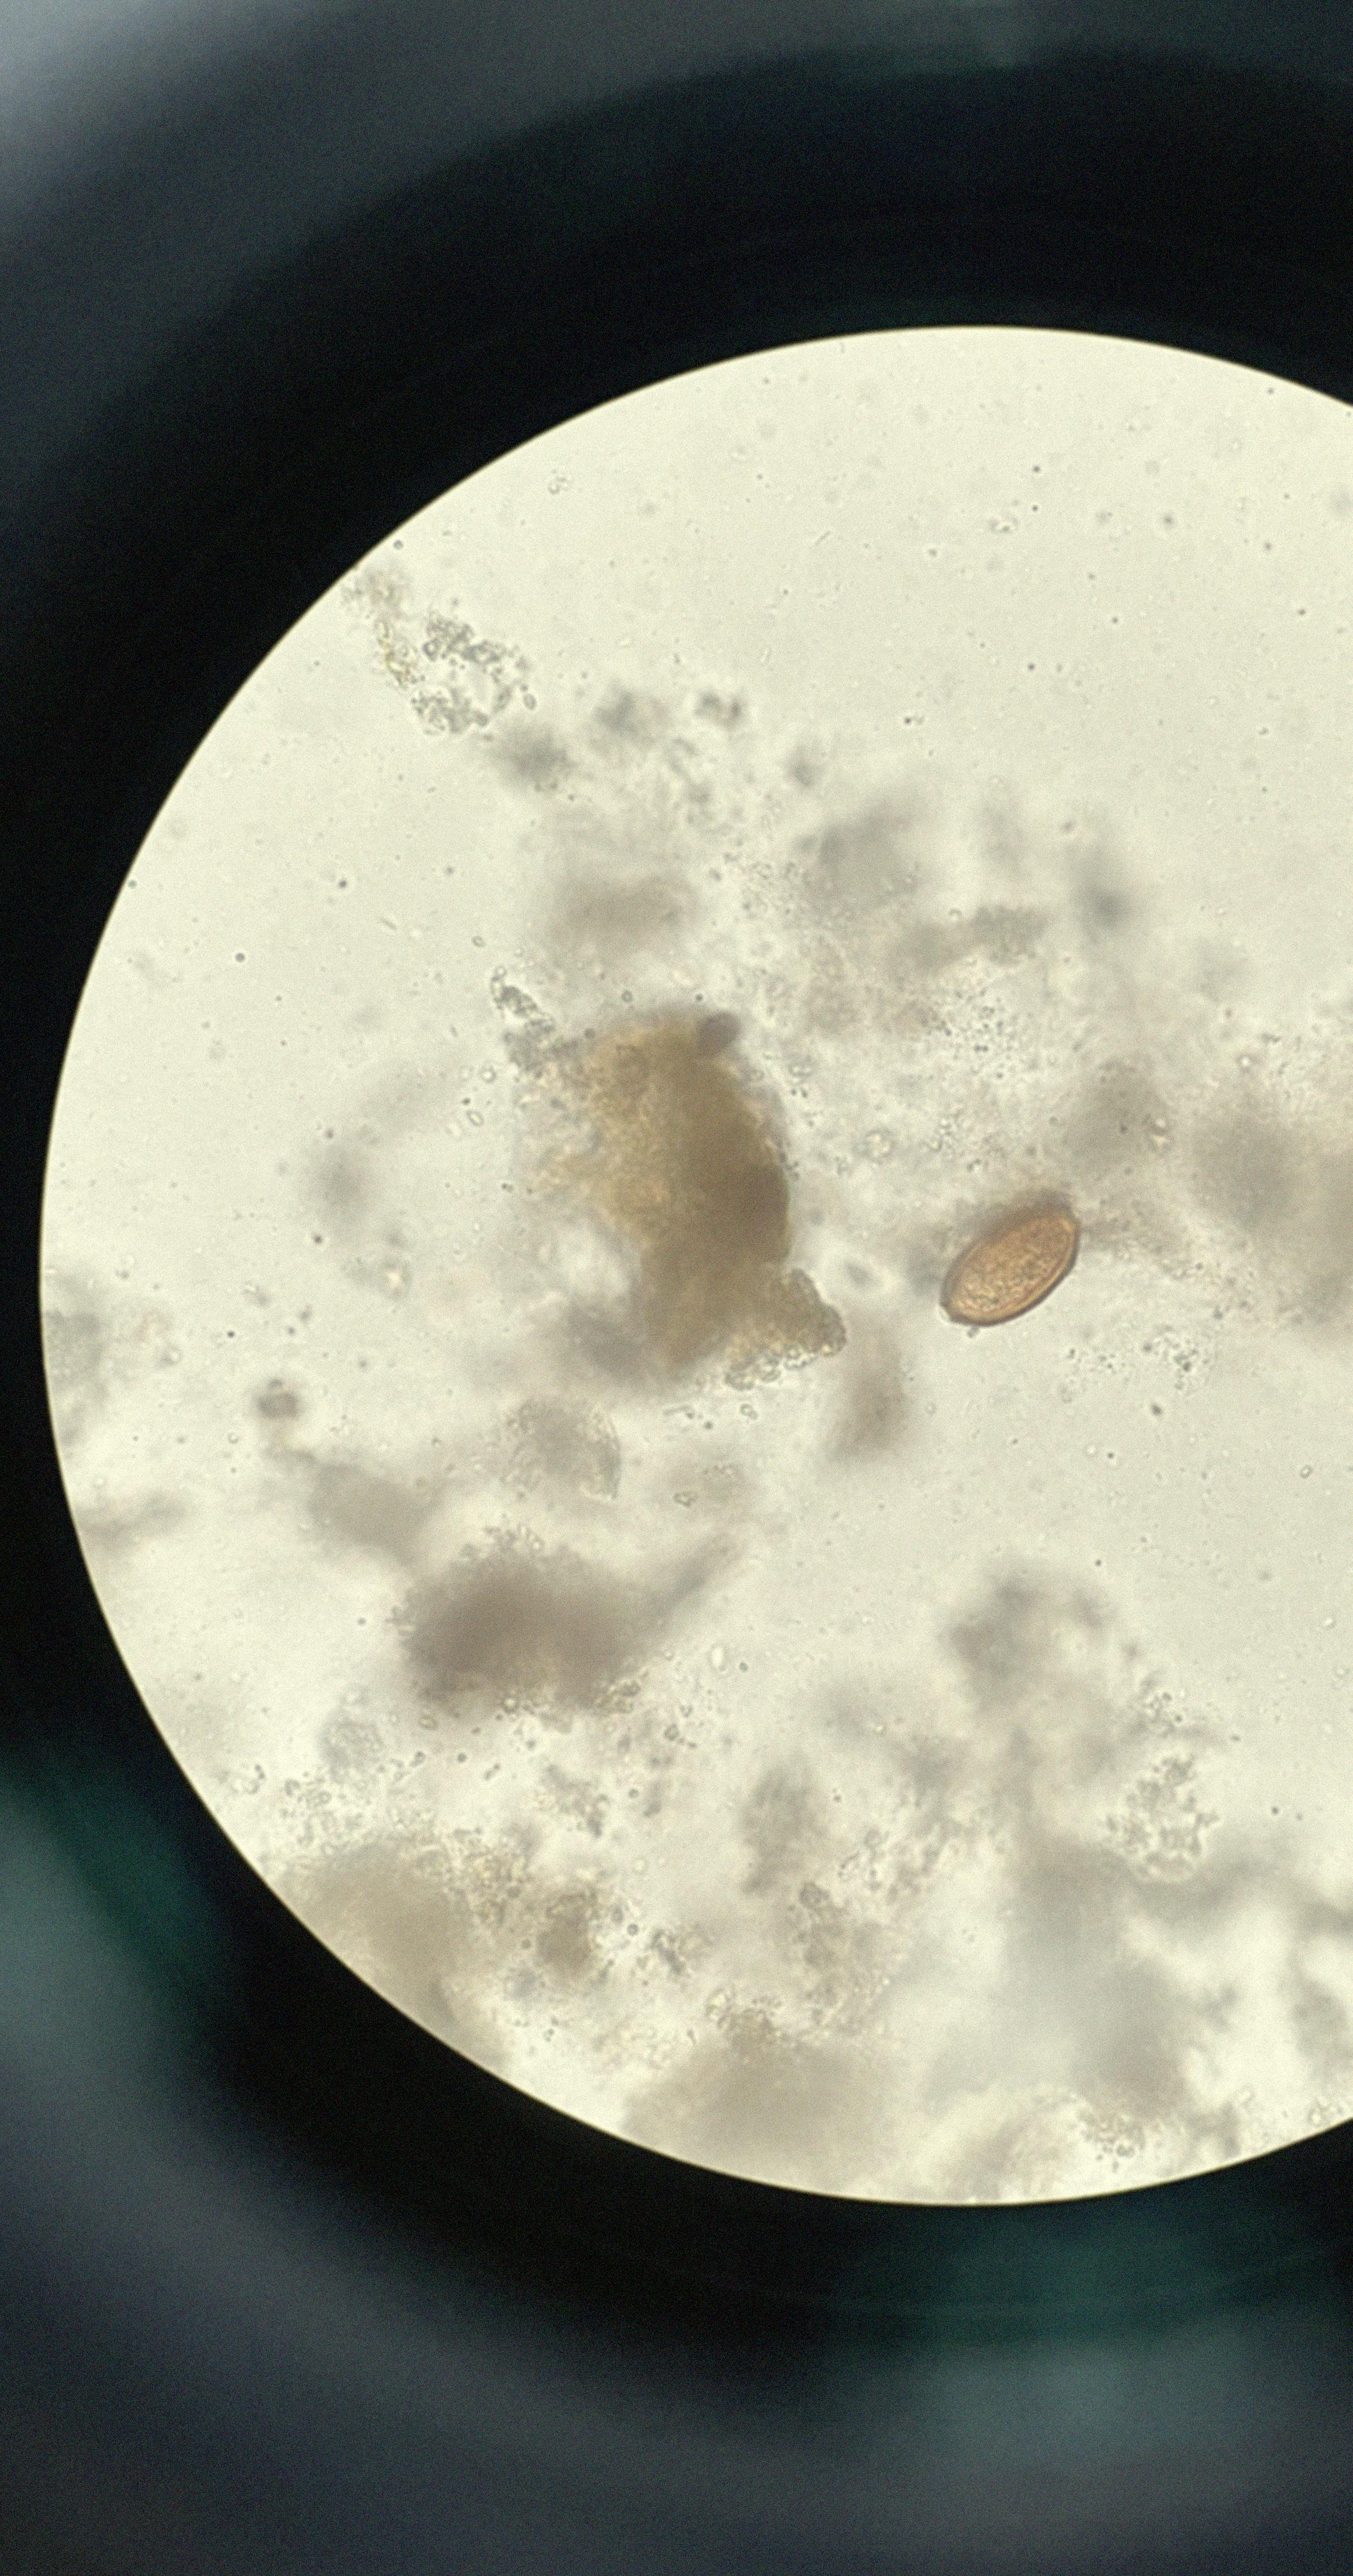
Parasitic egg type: Trichuris trichiura